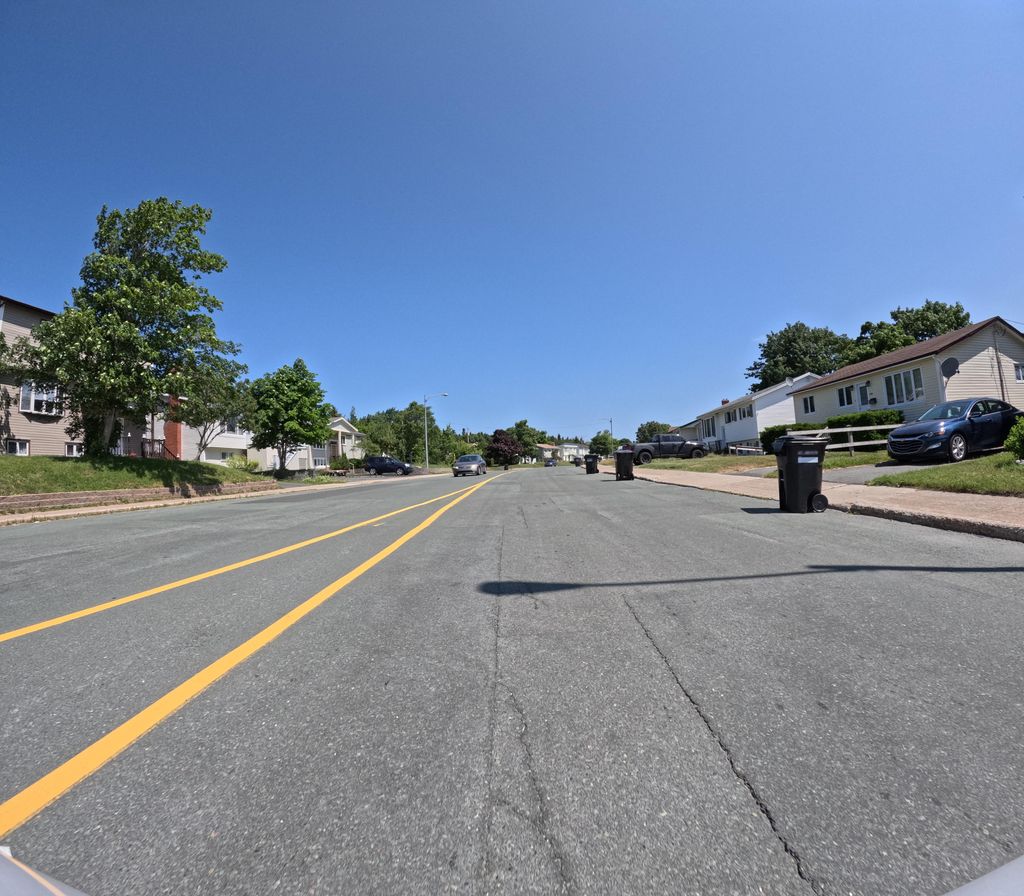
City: st_johns